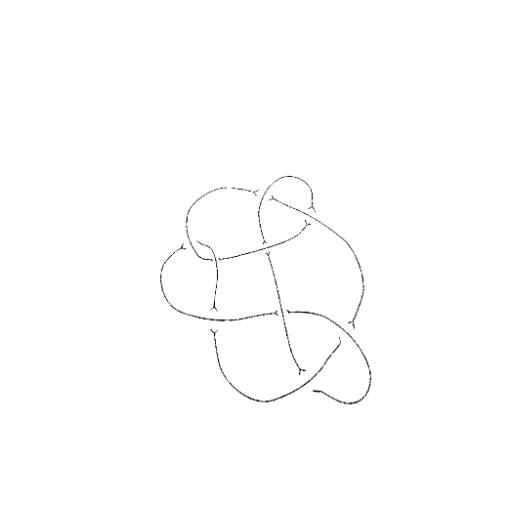
Crossing number: 9